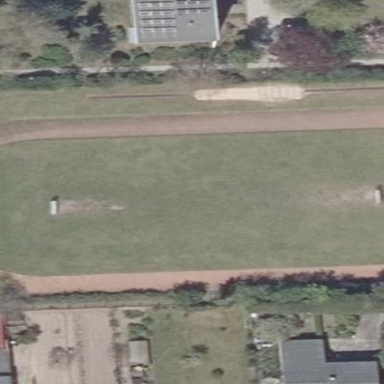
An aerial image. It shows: Athletics track located on leisure land.